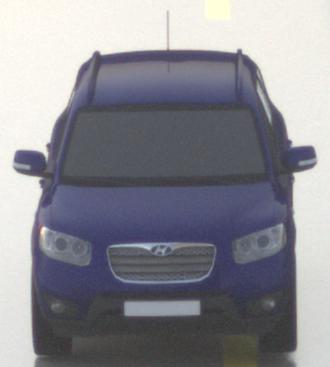
Make: Hyundai
Model: Santa Fe 2.4
Detailed model: Santa Fe (CM)
Model produced from: 2010/01
Model produced until: 2012/09
Doors: 5
Color: blue
Road condition: wet road
Daytime: sunrise or sunset
Contrast: low contrast